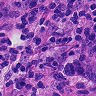
Metastatic tissue present: yes